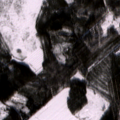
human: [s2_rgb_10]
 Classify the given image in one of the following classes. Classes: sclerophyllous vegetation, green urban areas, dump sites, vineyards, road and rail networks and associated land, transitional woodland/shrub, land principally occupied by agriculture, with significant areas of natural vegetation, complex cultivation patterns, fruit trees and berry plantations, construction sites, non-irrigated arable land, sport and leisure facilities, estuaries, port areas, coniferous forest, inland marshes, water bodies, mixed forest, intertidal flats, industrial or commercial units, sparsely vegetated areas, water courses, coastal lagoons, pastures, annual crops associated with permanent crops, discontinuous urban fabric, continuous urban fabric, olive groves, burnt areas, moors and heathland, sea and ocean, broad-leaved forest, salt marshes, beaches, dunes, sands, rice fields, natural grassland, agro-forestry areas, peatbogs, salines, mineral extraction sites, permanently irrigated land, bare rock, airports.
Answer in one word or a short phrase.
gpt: coniferous forest, mixed forest, transitional woodland/shrub